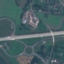
Label: Highway